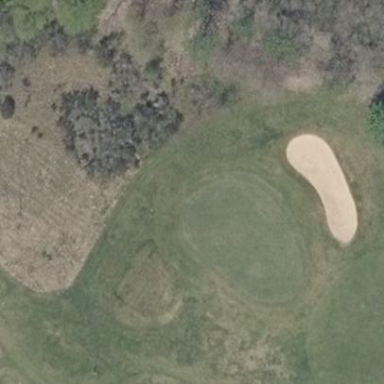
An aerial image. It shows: Golf green.